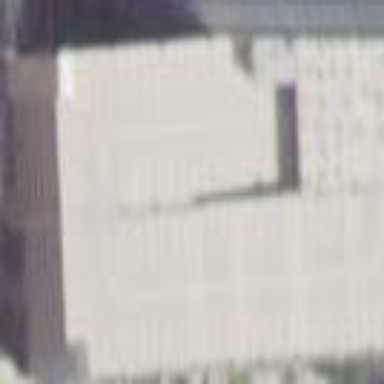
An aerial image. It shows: Multi-storey parking lot near retail building.